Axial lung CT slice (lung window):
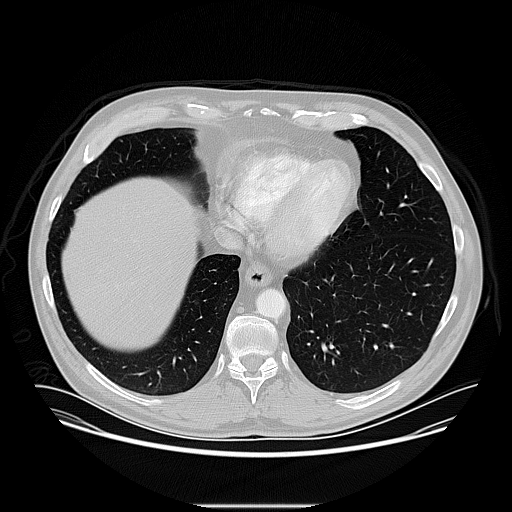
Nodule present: no